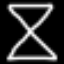
Label: hourglass